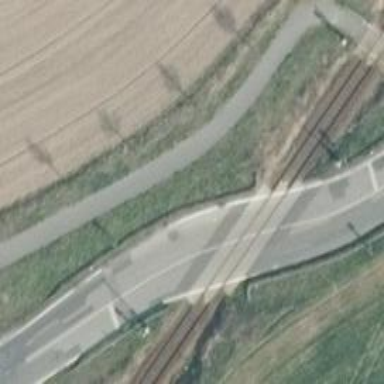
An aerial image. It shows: Level crossing at the railway with full barrier.